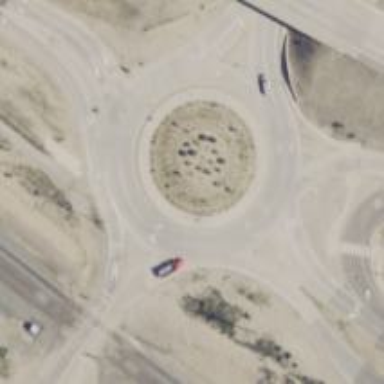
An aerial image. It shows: Secondary road around roundabout.